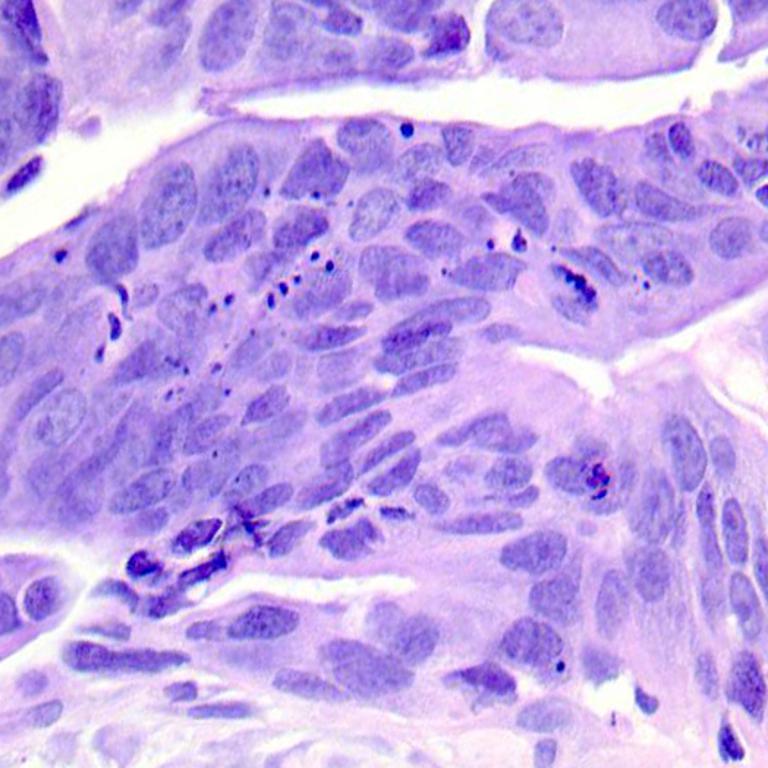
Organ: colon
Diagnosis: adenocarcinomas